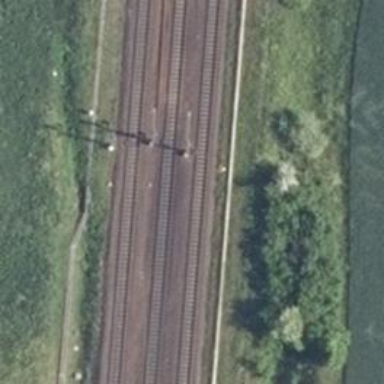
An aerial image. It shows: Railway signal.